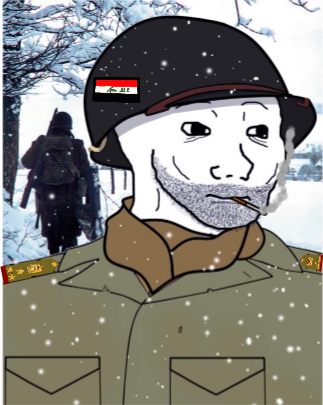
Label: 5_unsorted